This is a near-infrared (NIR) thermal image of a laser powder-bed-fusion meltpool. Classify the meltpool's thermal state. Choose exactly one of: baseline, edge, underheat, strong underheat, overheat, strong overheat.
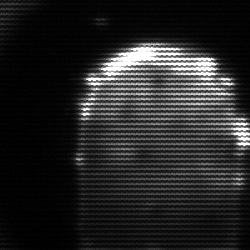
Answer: baseline